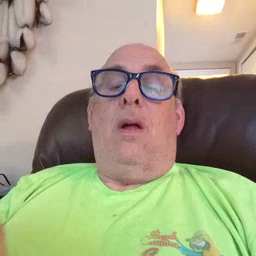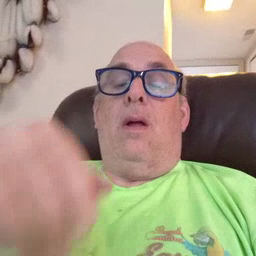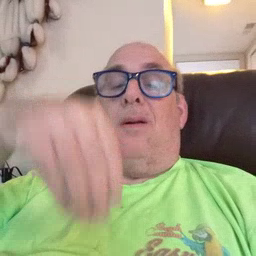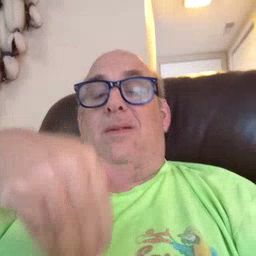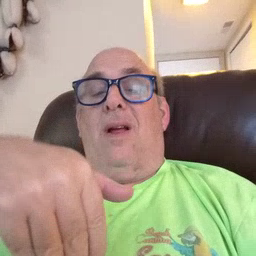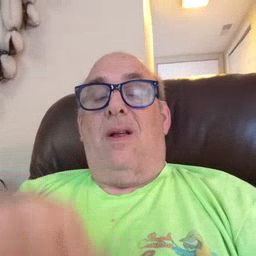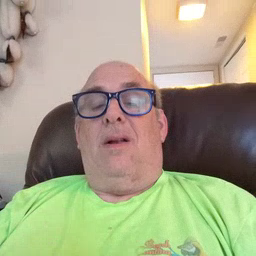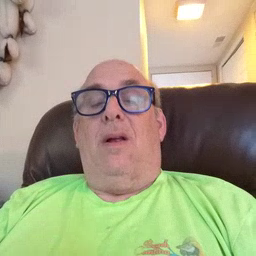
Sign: night